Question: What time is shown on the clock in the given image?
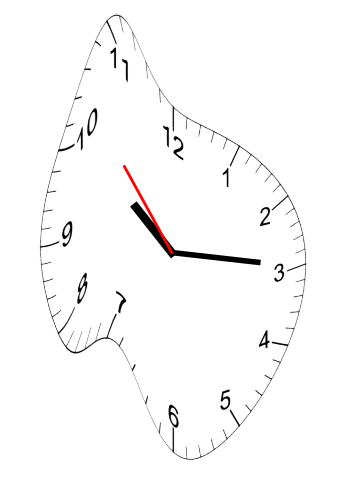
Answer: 10:14:53